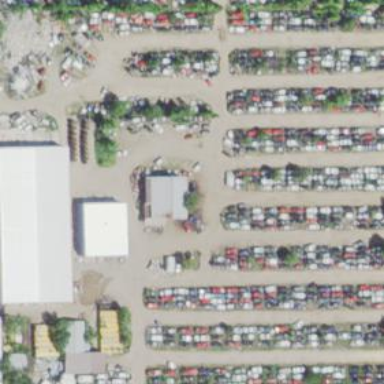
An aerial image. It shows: Scrap yard located in industrial area.